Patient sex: F
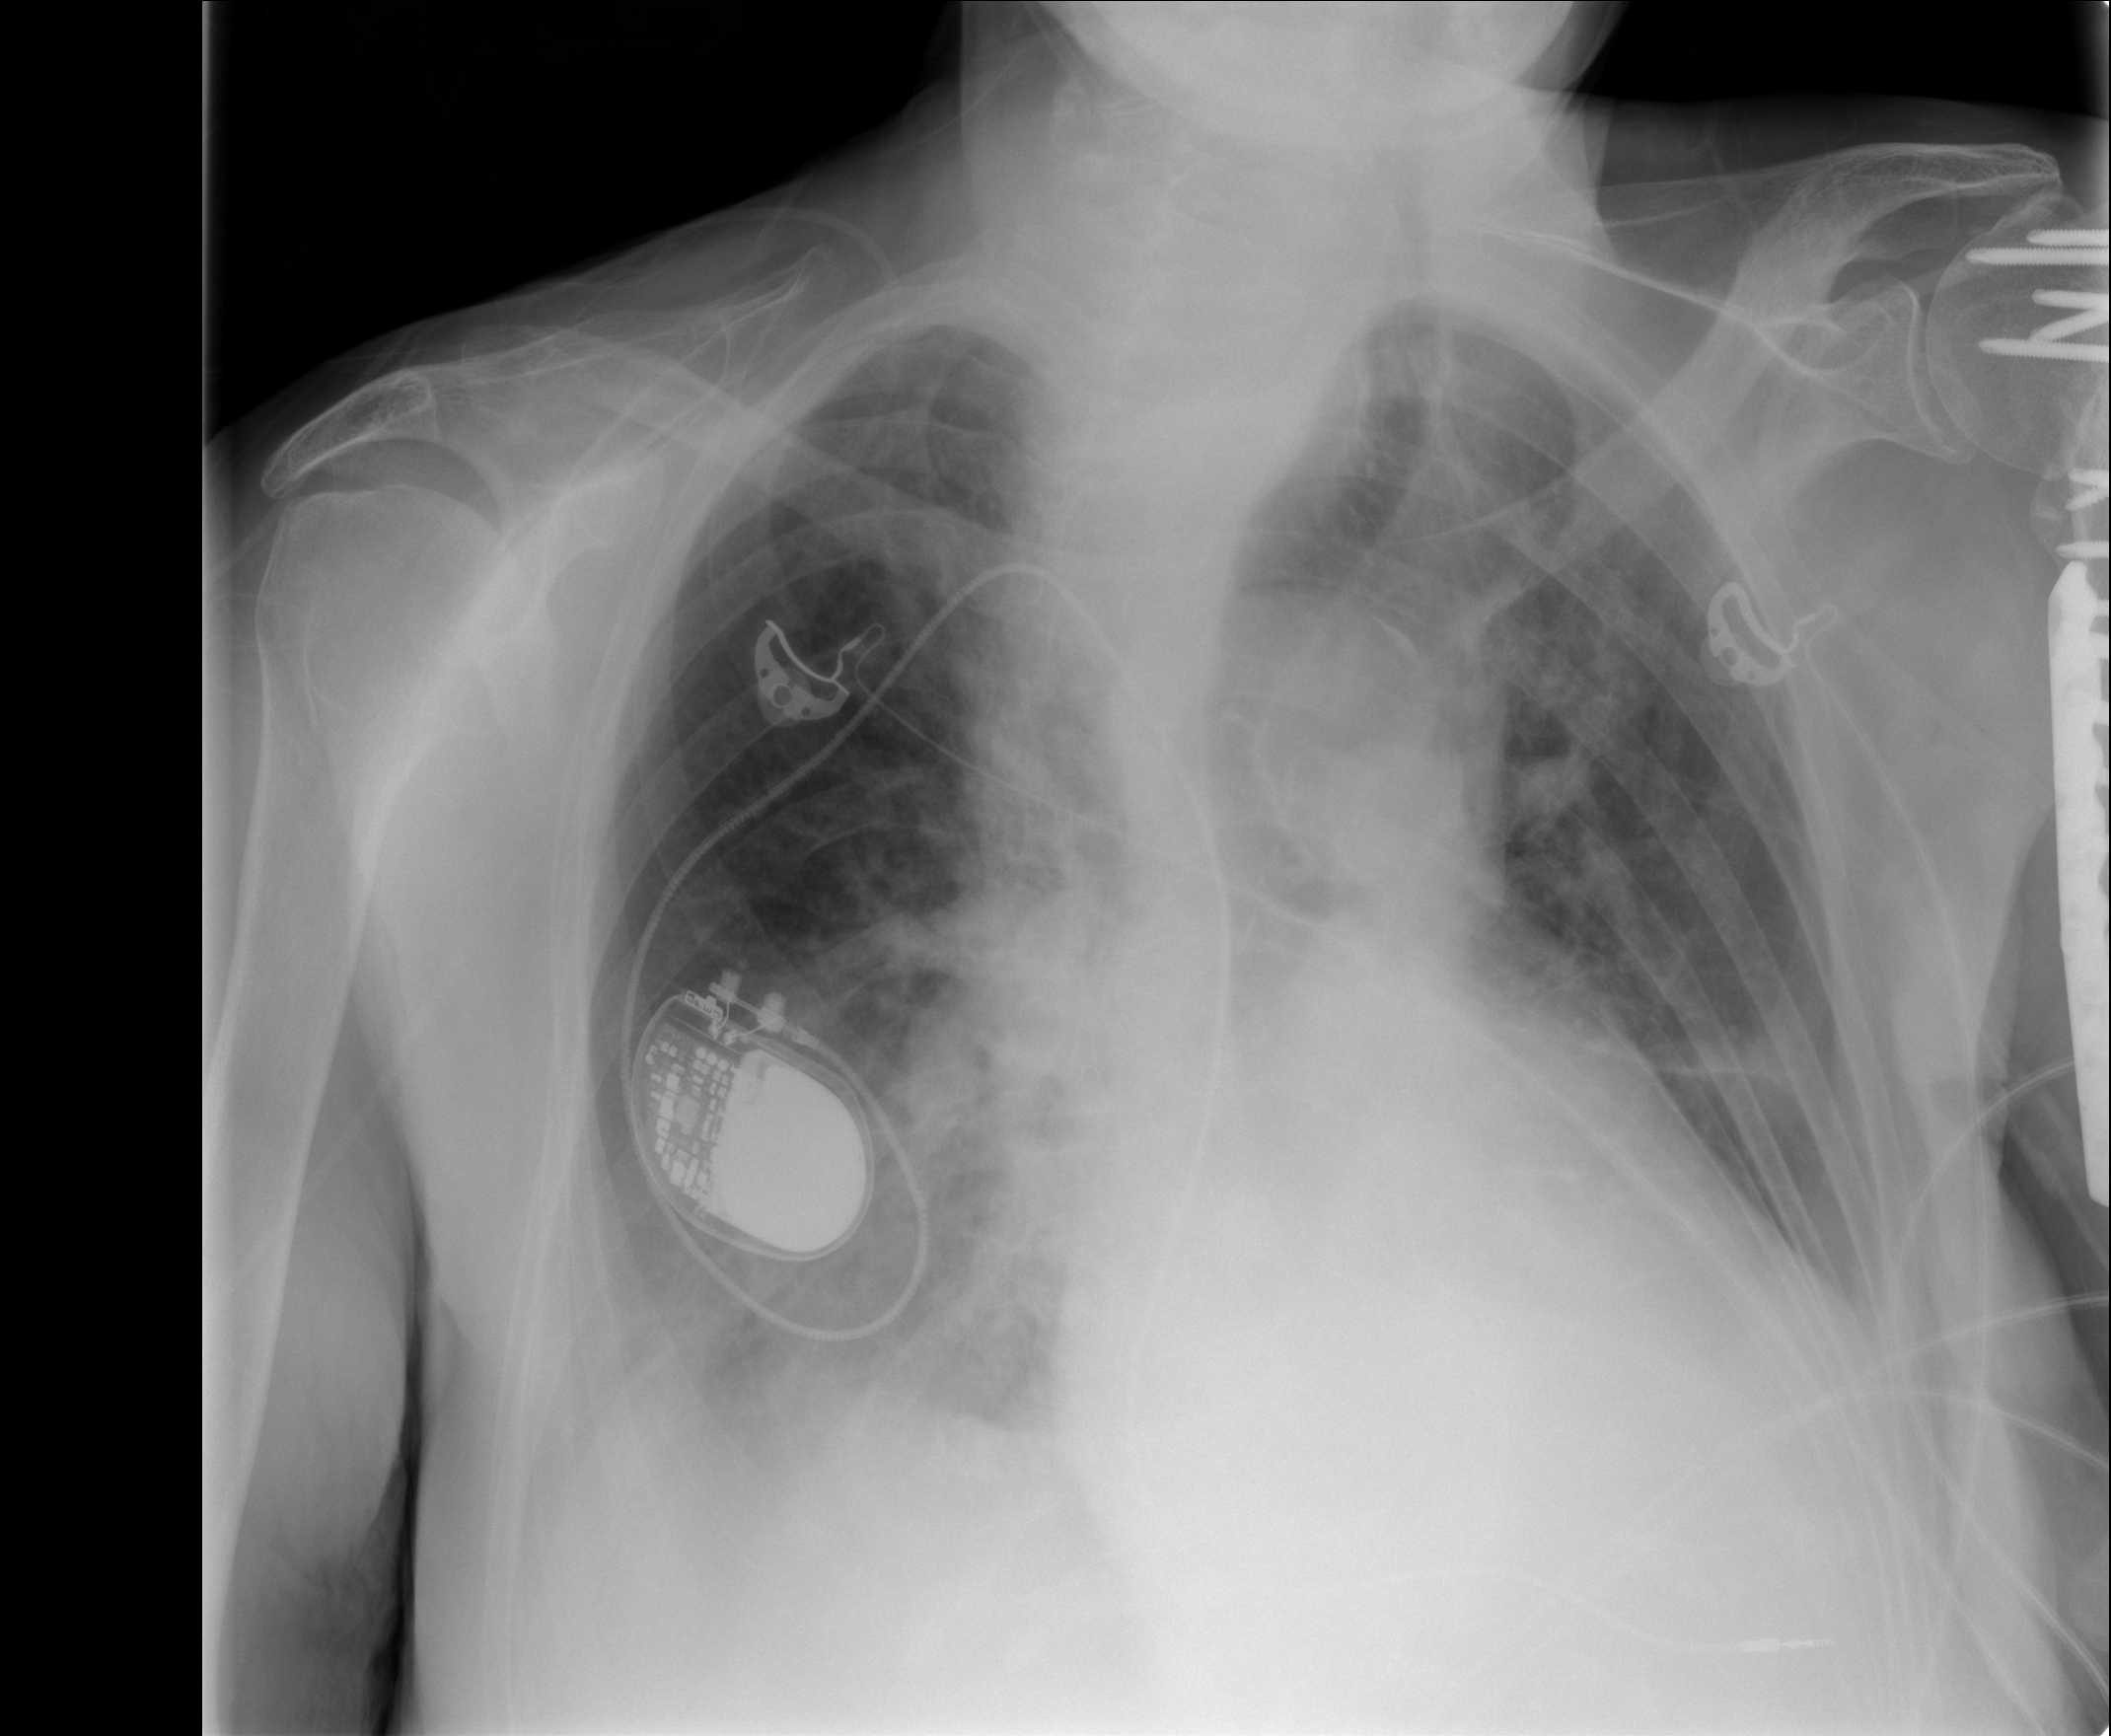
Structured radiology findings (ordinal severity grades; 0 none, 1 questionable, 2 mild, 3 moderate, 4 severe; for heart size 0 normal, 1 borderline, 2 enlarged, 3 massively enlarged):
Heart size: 2
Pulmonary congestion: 0
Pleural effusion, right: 2
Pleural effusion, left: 2
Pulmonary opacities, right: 2
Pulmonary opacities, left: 2
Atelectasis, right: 2
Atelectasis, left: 2